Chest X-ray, PA view. Patient: 56 years old, sex M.
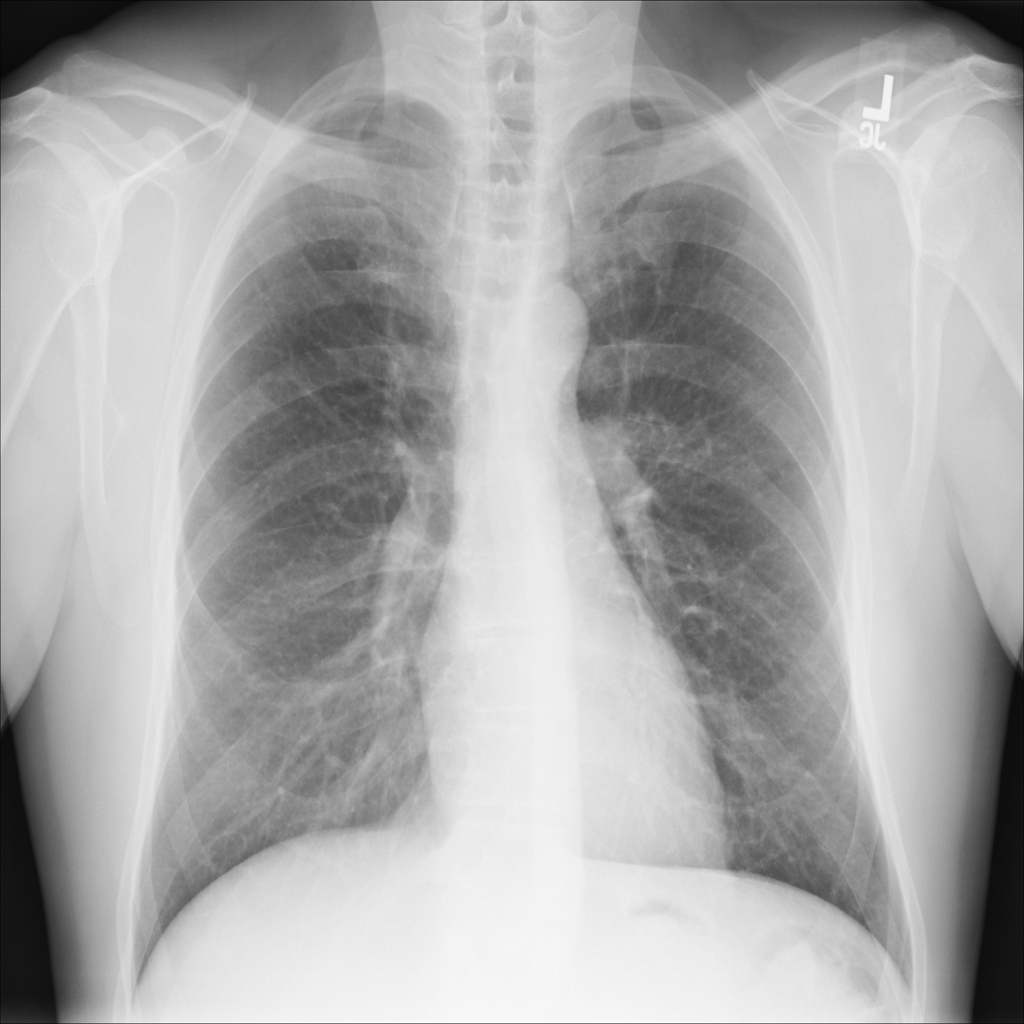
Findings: No Finding